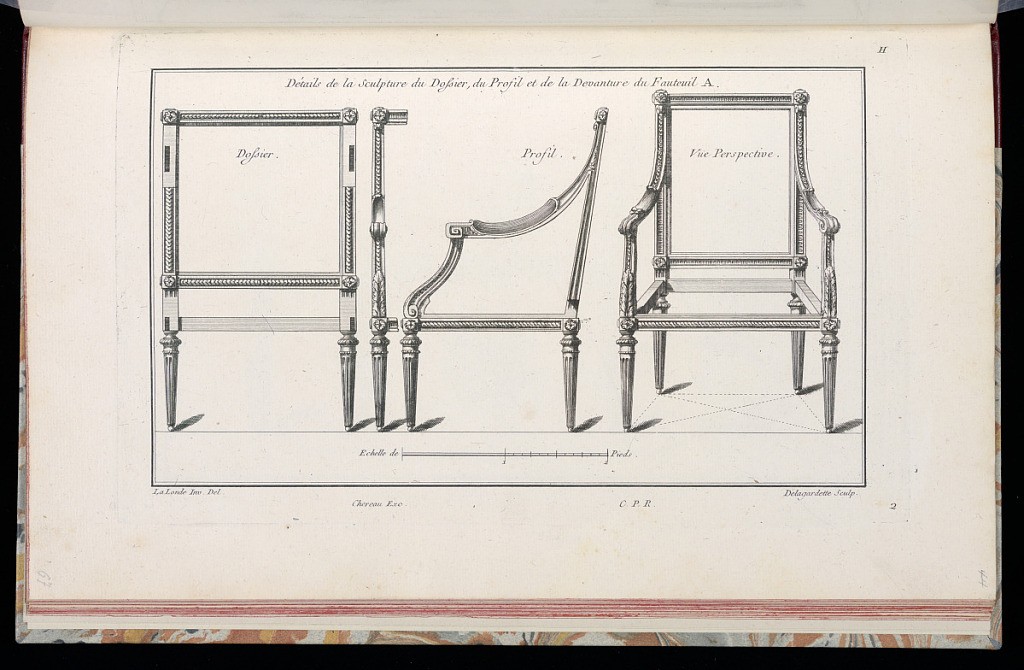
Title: Détails de la Sculpture du Dossier, du Profil, et de la Devanture du Fauteuil A
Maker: Richard de Lalonde, French, active 1780–96
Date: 1775-1788
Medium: Etching on off-white laid paper
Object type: Print
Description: Elevation and profile of the armchair in 1921-6-279-43, with details of the carving on the chair frame. The plate is signed and numbered.